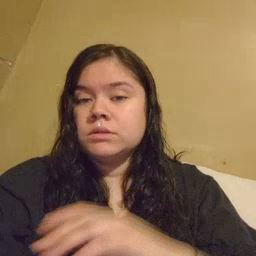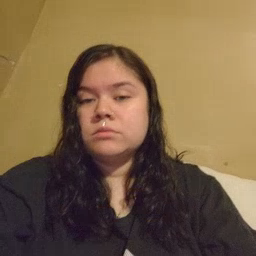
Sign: wake